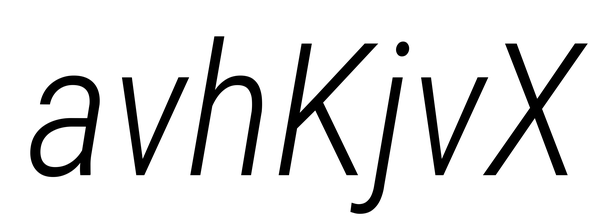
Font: Roboto-Italic_Condensed_Light_Italic